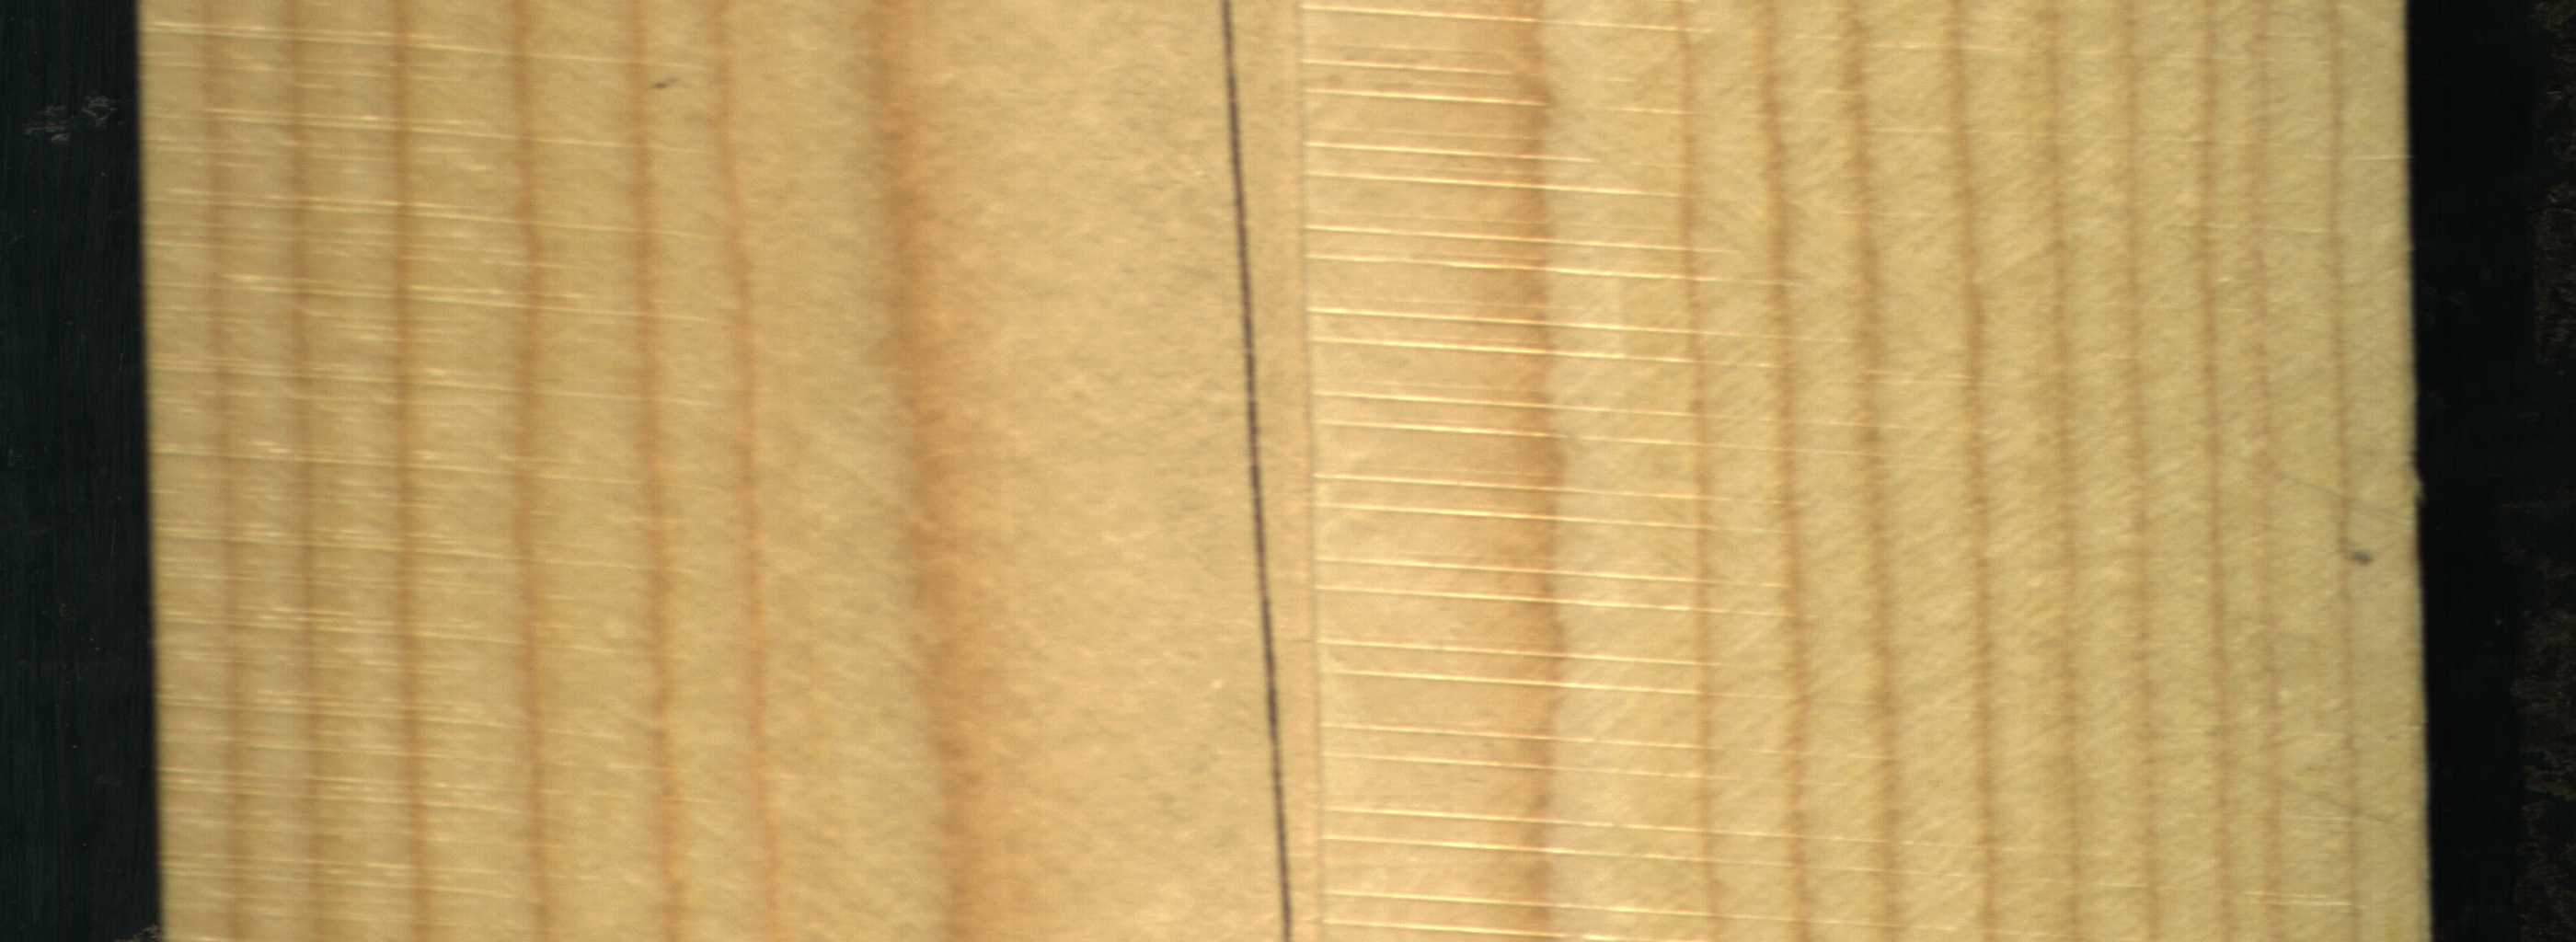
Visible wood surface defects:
Crack